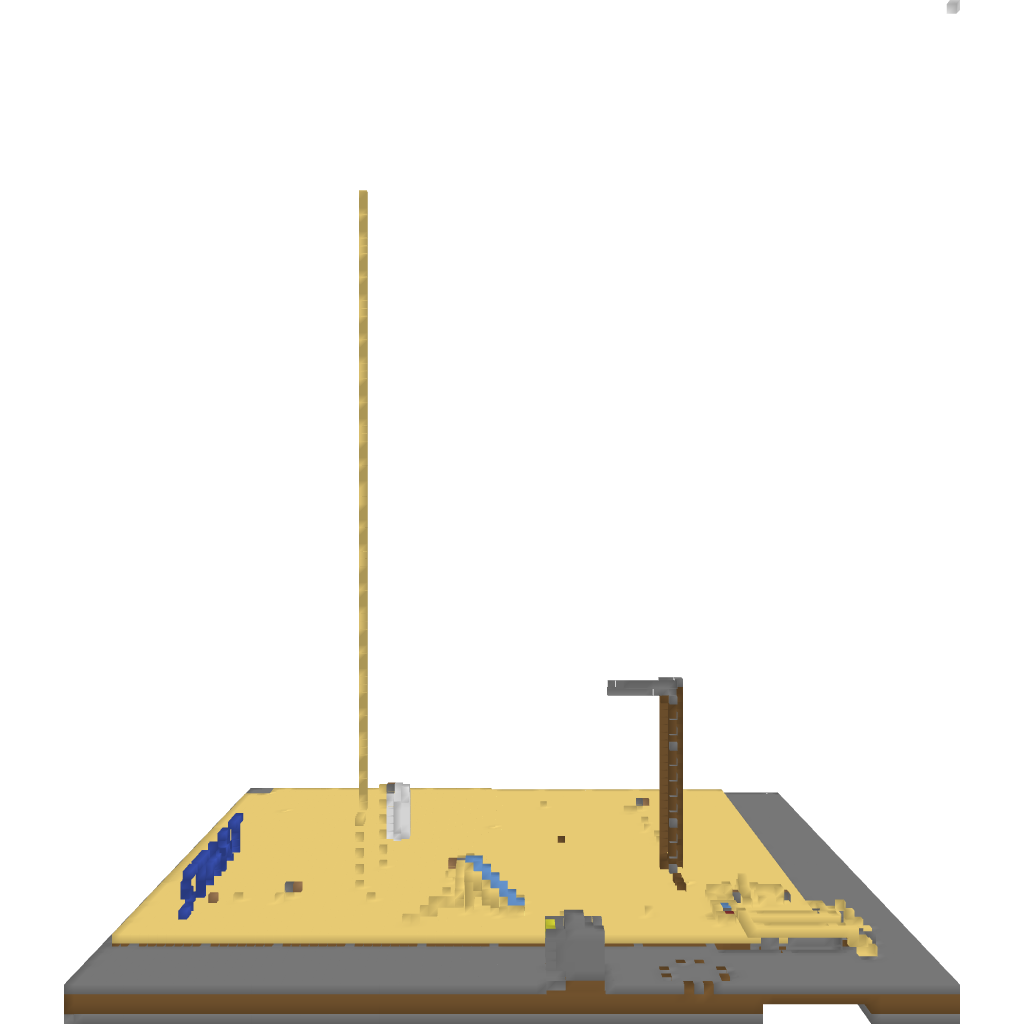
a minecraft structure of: MouseTrap bad low quality